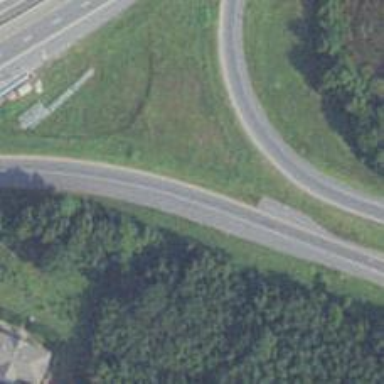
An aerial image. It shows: Asphalt motorway link.